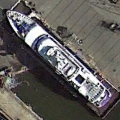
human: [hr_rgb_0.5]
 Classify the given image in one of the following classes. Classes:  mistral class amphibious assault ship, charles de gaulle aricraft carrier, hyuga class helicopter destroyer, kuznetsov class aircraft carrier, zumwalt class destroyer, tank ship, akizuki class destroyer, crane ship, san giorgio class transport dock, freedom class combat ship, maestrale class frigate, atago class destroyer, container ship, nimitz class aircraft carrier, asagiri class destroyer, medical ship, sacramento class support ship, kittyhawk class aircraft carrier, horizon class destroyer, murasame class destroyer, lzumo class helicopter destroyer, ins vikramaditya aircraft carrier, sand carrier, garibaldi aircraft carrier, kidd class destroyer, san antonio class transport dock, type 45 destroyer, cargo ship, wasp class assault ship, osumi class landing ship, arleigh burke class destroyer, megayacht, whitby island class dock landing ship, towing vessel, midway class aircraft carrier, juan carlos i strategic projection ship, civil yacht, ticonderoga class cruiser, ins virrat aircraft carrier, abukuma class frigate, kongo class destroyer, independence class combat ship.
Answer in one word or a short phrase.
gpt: Megayacht